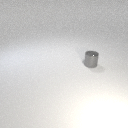
small gray metal cylinder